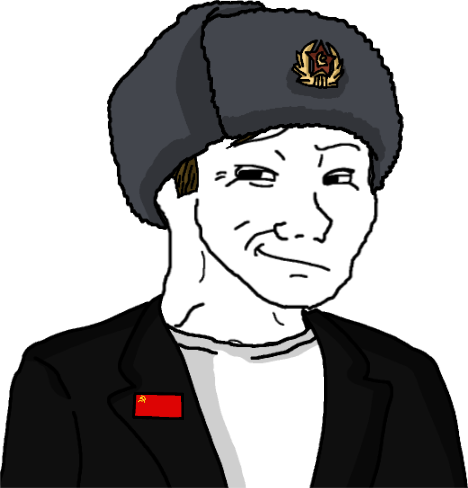
Label: 5_Smugjak